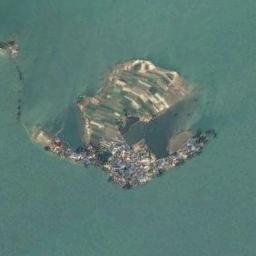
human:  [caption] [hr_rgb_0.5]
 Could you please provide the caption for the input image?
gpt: The land on the island is uneven .

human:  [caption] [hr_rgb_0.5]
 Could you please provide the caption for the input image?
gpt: The irregular green island is surrounded by turquoise waters with green fields and large houses .

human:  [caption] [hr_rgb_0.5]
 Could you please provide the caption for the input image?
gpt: The island has some farmland and a residential area and the waters around the island is green .

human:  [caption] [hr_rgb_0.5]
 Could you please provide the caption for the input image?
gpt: The island looks desolate .

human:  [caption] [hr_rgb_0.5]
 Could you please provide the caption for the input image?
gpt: The island with many buildings and some farmlands is surrounded by green water .